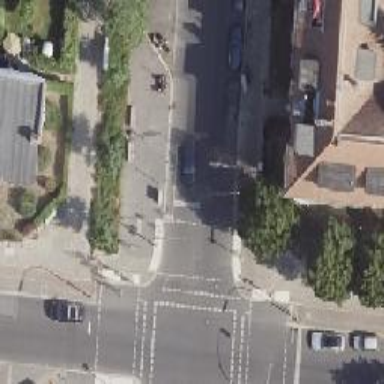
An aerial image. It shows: Crossing with traffic signals.